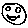
Label: smiley face